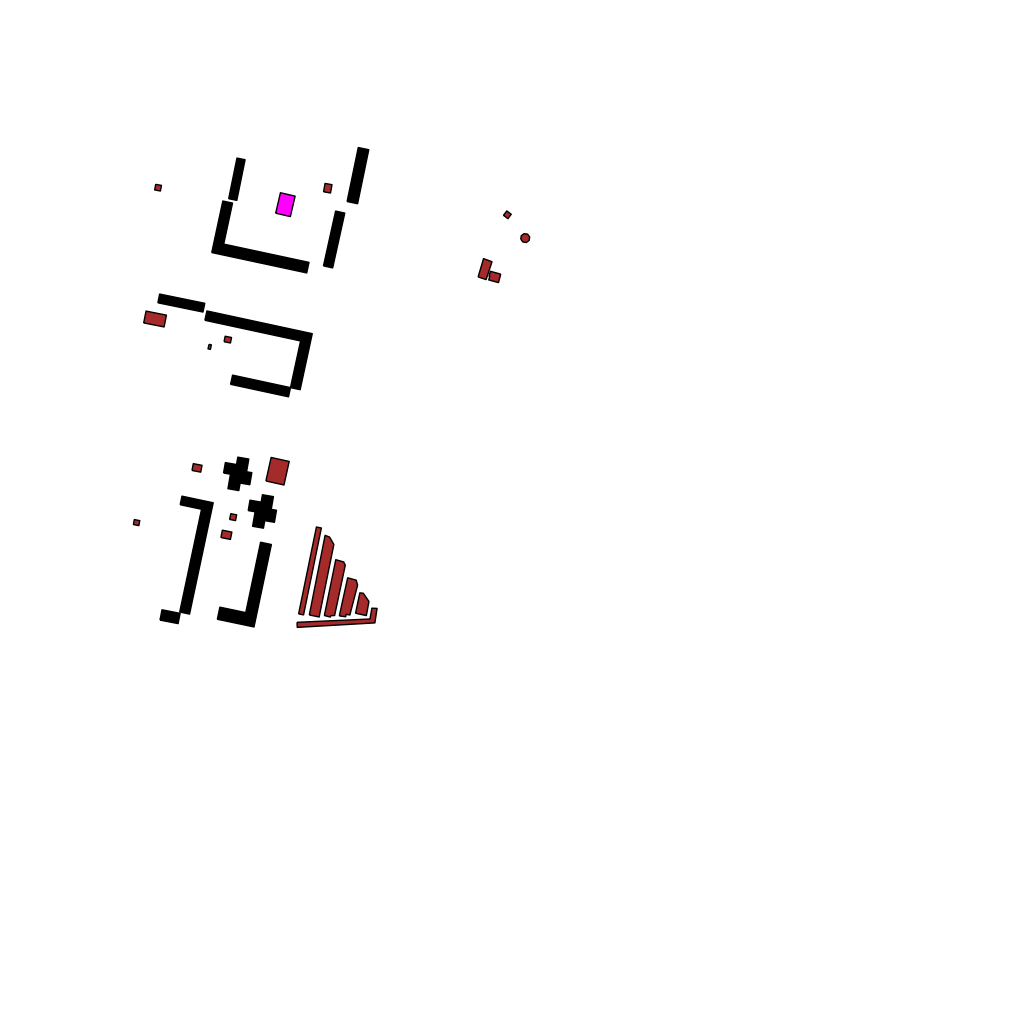
Tags: overhead vector_map, recreation, residential, modern, soviet, high_rise, individual_rise, low_rise, density_4, Building, Facility, Police, 1.0 km²